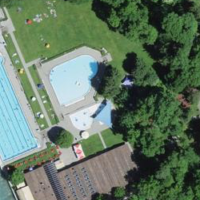
EUNIS habitat code: 53
Species observed at this site:
Campanula trachelium
Dioscorea communis